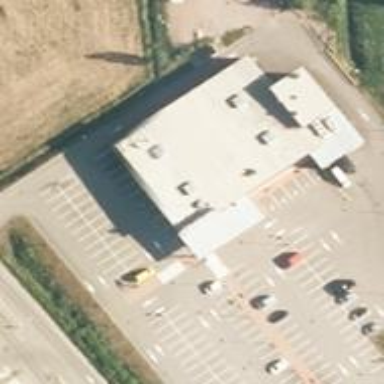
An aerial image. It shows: Supermarket.